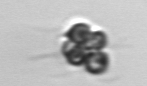
Label: Corymbellus